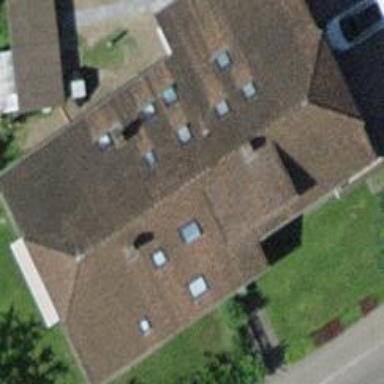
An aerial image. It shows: Terrace building.